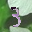
Label: 3